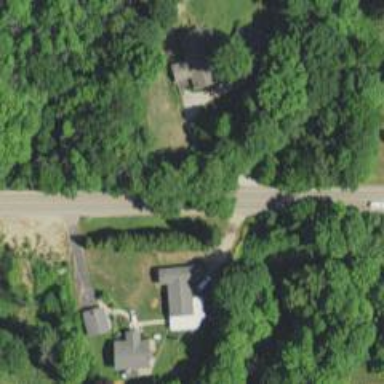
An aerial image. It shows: Driveway leading to service road.